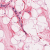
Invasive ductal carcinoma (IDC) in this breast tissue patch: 0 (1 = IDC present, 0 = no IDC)